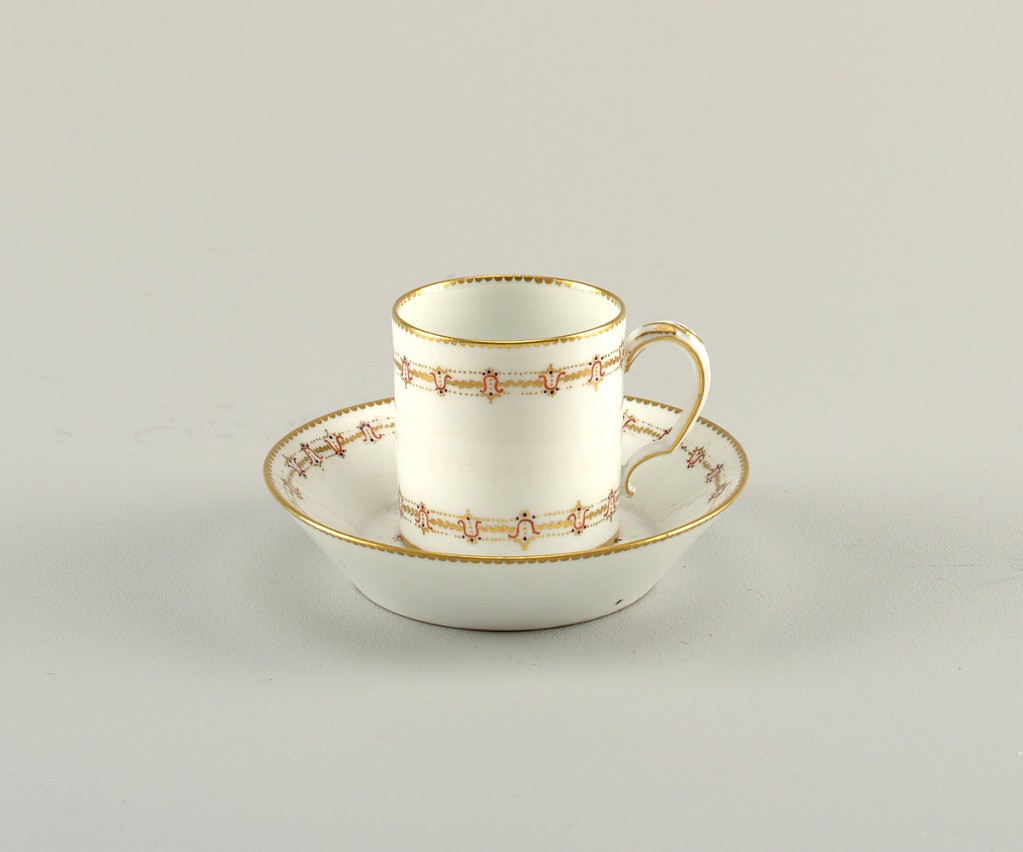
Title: Cup and Saucer
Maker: Sèvres Porcelain Manufactory, French, established 1756
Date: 1781
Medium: porcelain (probably hard paste), vitreous enamel, gold
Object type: cup and saucer
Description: A porcelain cup and saucer with floral pattern in gilding.